Question: How can I get x,y,z values of 'iTextSharp.text.pdf.parser.Vector' object?
These are non-public members.

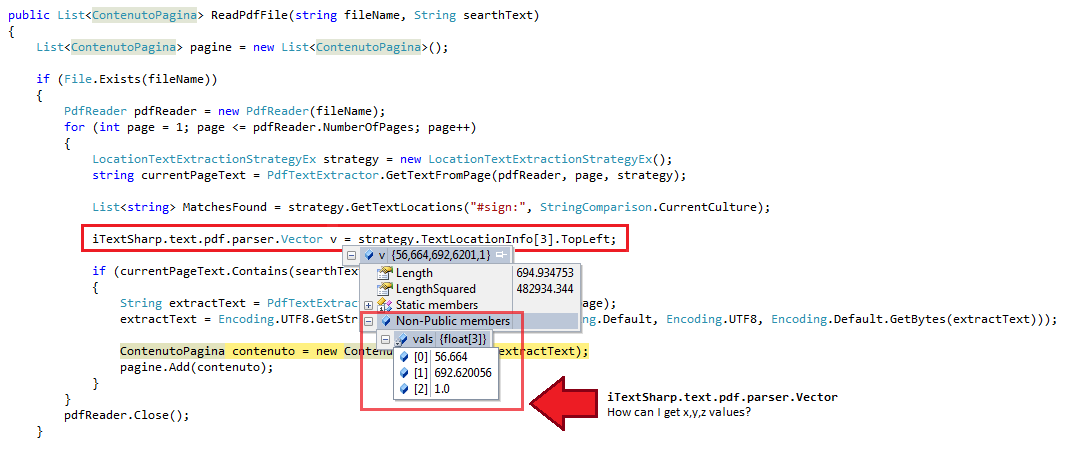
Answer: According to the source, yes you can.
'''
/**
* Gets the value from a coordinate of the vector
* @param index the index of the value to get (I1, I2 or I3)
* @return a coordinate value
*/
public float this[int index] {
get {
return vals[index];
}
}
'''
You can access them by their index:
'''
var x = v[0];
var y = v[1];
var z = v[2];
'''